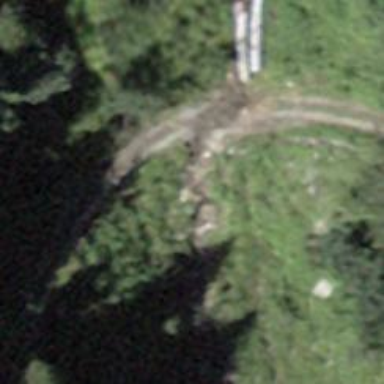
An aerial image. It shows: Culvert tunnel.